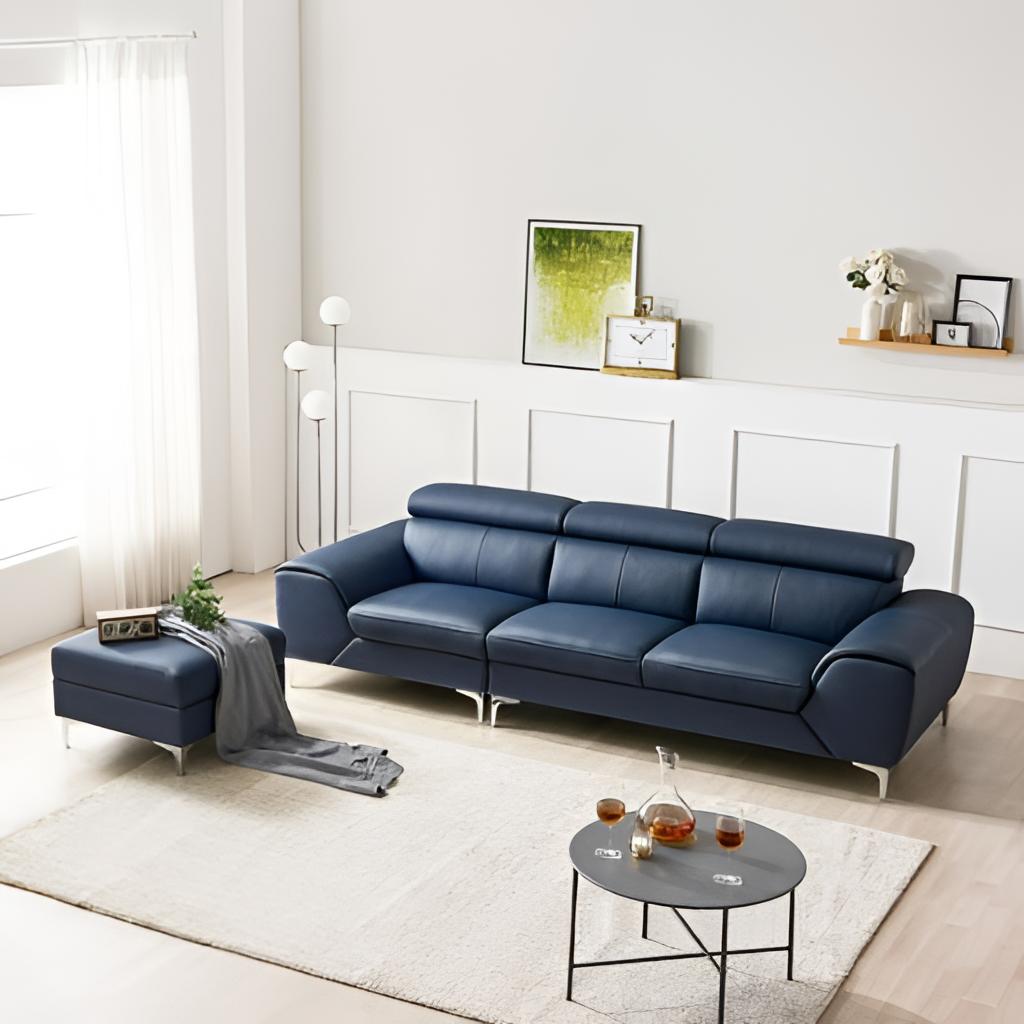
living room, leather sofa, modern, white paint wallpaper, with solid pattern, wood flooring, with plank pattern